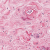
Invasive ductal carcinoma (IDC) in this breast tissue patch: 0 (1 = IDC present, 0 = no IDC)